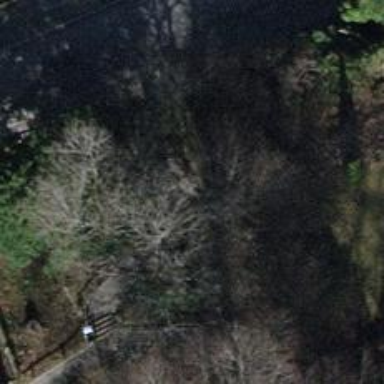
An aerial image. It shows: Road with steps.